Question: My client has this requirement :

i.e. a grid with collapsible columns. The easiest way I found to do that is to have 3 separate datagrids and 2 buttons, showing or collapsing the grids.
Here is the associated XAML:
'''
<StackPanel Orientation="Horizontal" Grid.Column="2" Grid.Row="0" VerticalAlignment="Stretch">
<toolkit:DataGridDragDropTarget VerticalContentAlignment="Stretch" HorizontalContentAlignment="Stretch" VerticalAlignment="Stretch">
<sdk:DataGrid Name="Grid1" SelectionChanged="Grid_SelectionChanged" AutoGenerateColumns="False">
<sdk:DataGrid.Columns>
<sdk:DataGridTextColumn Binding="{Binding somefield}" Header="someheader" />
<sdk:DataGridTextColumn Binding="{Binding somefield}" Header="someheader" />
<sdk:DataGridTextColumn Binding="{Binding somefield}" Header="someheader"/>
<sdk:DataGridTextColumn Binding="{Binding somefield}" Header="someheader" />
</sdk:DataGrid.Columns>
</sdk:DataGrid>
</toolkit:DataGridDragDropTarget>
<Button Content=">" Click="Button_Click" Name="btn1" />
<sdk:DataGrid Name="Grid2" SelectionChanged="Grid_SelectionChanged" AutoGenerateColumns="False" ItemsSource="{Binding ItemsSource, ElementName=Grid1}">
<sdk:DataGrid.Columns>
<sdk:DataGridTextColumn Header="someheader" Binding="{Binding somefield}" />
<sdk:DataGridCheckBoxColumn Header="someheader" Binding="{Binding somefield}" />
<sdk:DataGridCheckBoxColumn Header="someheader" Binding="{Binding somefield}" />
<sdk:DataGridTextColumn Header="someheader" Binding="{Binding somefield}" />
<sdk:DataGridTextColumn Header="someheader" Binding="{Binding somefield}" />
</sdk:DataGrid.Columns>
</sdk:DataGrid>
<Button Content=">" Name="btn2" Click="Button_Click"/>
<sdk:DataGrid Name="Grid3" SelectionChanged="Grid_SelectionChanged" AutoGenerateColumns="False" ItemsSource="{Binding ItemsSource, ElementName=Grid1}">
<sdk:DataGrid.Columns>
<sdk:DataGridTextColumn Header="someheader" Binding="{Binding somefield}" />
</sdk:DataGrid.Columns>
</sdk:DataGrid>
</StackPanel>
'''
This is working correctly. My problem occurs when I want to sort one of the grid. As the sorting is internal to the datagrid, the changes are not propagated to the other (even tough they are bound to the same source !).
Is there a way to "propagate" the sorting to the other grids ? I tried to find a way to intercept a sorting event, but it doesn't seem to exist...
Thanks in advance !
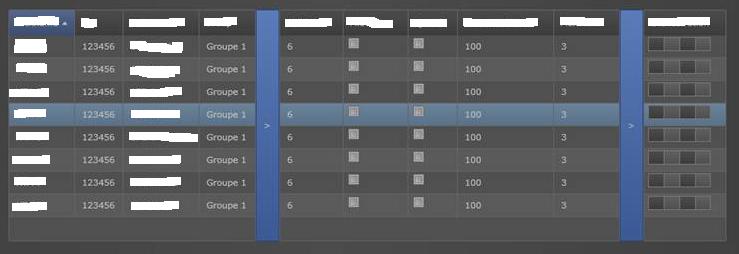
Answer: Why use 3 database?
It's better to use just 1 database and a Options page where the person can hide his / her columns.
you can hide to columns by using 'DataGrid.Columns[0].Visibility = Visibility.Collapsed'.
You can do this with a button above the column.. or a checkbox somewhere... or a options page. Lots of oppertunaties. The only downside is that this can't be implemented in MVVM since DataGridColumn dont support Visibility Binding.
As a answer to your question:
Perhaps this information helps you, just apply sorting to both datagrids
'''
private void Sort_DataGrid(object source, System.Web.UI.WebControls.DataGridSortCommandEventArgs e)
{
// Never use Queries like this always use Stored procedures
SqlCommand myCommand = new SqlCommand("SELECT * FROM Categories", myConnection);
myCommand.CommandType = CommandType.Text;
SqlDataAdapter myAdapter = new SqlDataAdapter(myCommand);
DataSet ds = new DataSet();
myAdapter.Fill(ds,"Categories");
DataView dv = new DataView(ds.Tables["Categories"]);
if( (numberDiv%2) == 0 )
dv.Sort = e.SortExpression + " " + "ASC";
else
dv.Sort = e.SortExpression + " " + "DESC";
numberDiv++;
myDataGrid.DataSource = dv;
myDataGrid.DataBind();
}
'''
Source: <URL>